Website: walmart
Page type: cart
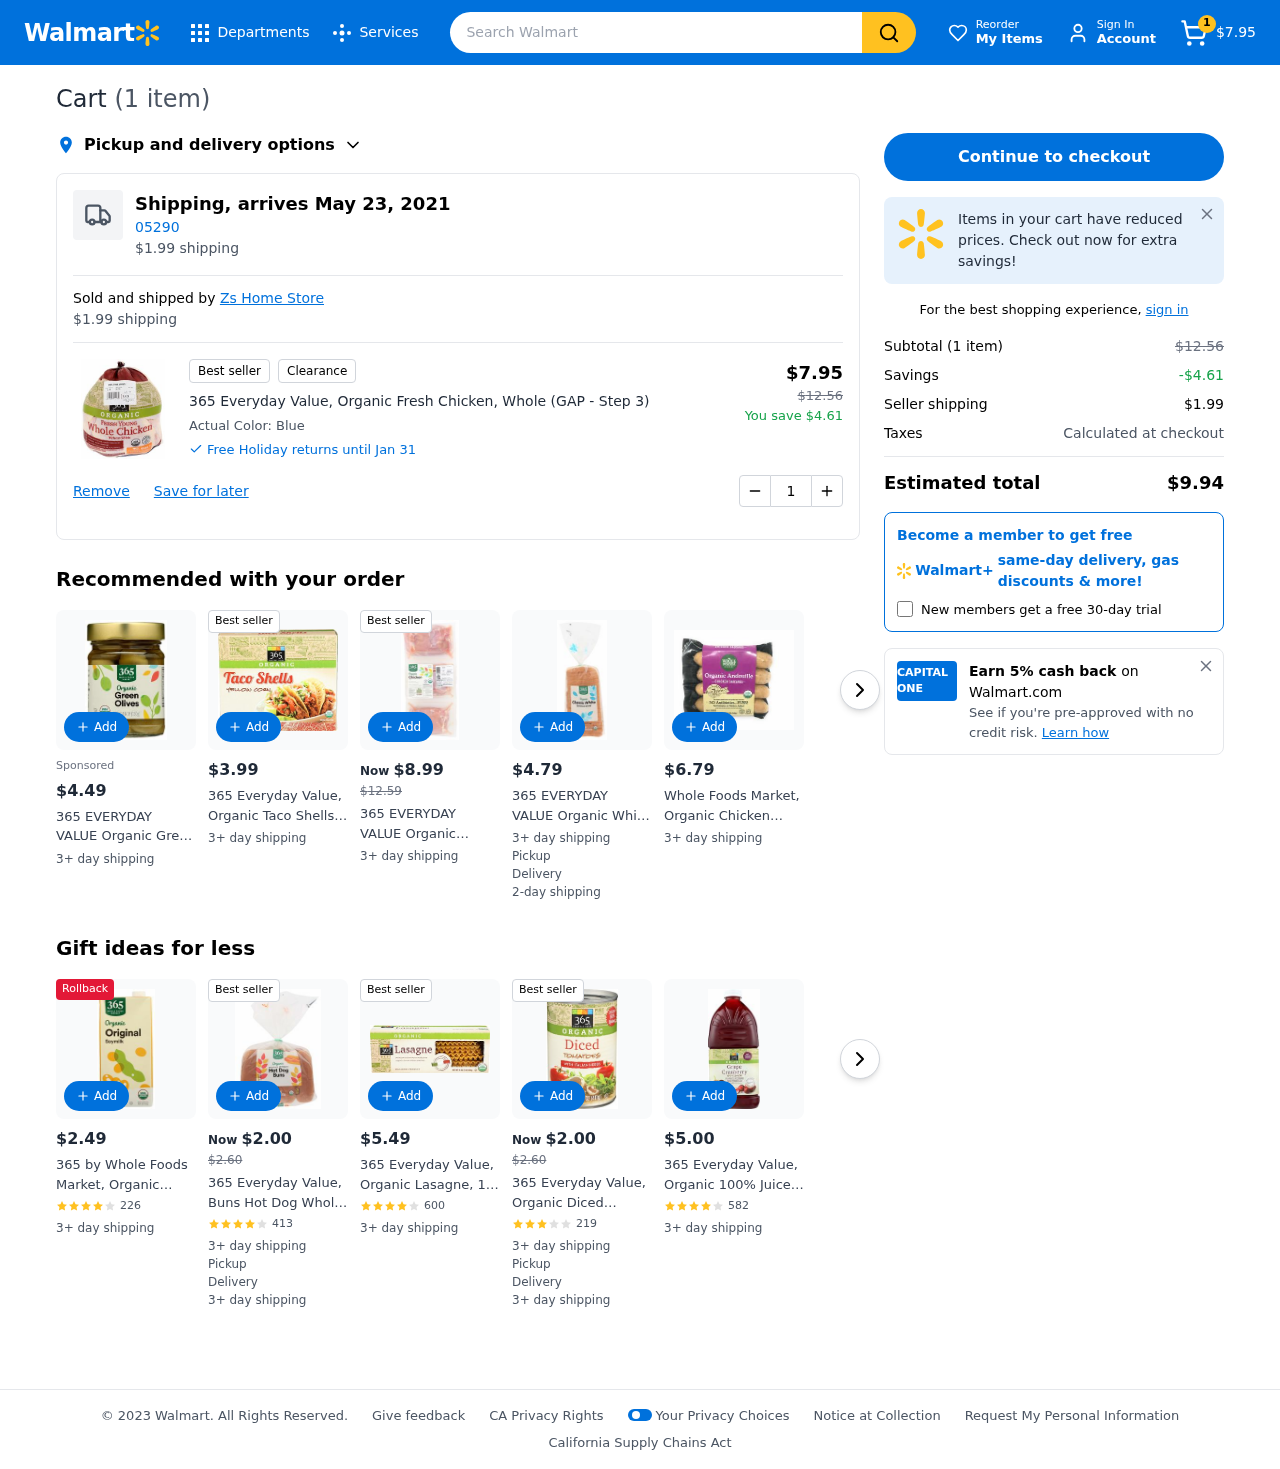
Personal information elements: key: PII_POSTCODE
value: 05290
Product elements: key: PRODUCT1_NAME
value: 365 Everyday Value, Organic Fresh Chicken, Whole (GAP - Step 3)
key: PRODUCT1_PRICE
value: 7.95
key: PRODUCT1_QUANTITY
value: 1
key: PRODUCT1_ORIGINAL_PRICE
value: $12.56
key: PRODUCT1_SAVINGS
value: $4.61
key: PRODUCT1_SAVINGS
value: -$4.61
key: PRODUCT2_PRICE
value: $4.49
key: PRODUCT2_NAME
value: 365 EVERYDAY VALUE Organic Green Olives, 4.6 OZ
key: PRODUCT3_PRICE
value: $3.99
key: PRODUCT3_NAME
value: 365 Everyday Value, Organic Taco Shells, Yellow Corn, 12 ct
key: PRODUCT4_PRICE
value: $8.99
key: PRODUCT4_ORIGINAL_PRICE
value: $12.59
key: PRODUCT4_NAME
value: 365 EVERYDAY VALUE Organic Boneless Skinless Chicken Thighs
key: PRODUCT5_PRICE
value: $4.79
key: PRODUCT5_NAME
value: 365 EVERYDAY VALUE Organic White Sandwich Bread, 20 OZ (Frozen)
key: PRODUCT6_PRICE
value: $6.79
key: PRODUCT6_NAME
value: Whole Foods Market, Organic Chicken Sausage, Andouille (GAP - Step 3), 12 Ounce
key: PRODUCT7_PRICE
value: $2.49
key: PRODUCT7_NAME
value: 365 by Whole Foods Market, Organic Shelf-Stable Soymilk, Orginal, 32 Fl Oz
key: PRODUCT7_NUM_RATINGS
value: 226
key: PRODUCT8_PRICE
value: $2.00
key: PRODUCT8_ORIGINAL_PRICE
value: $2.60
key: PRODUCT8_NAME
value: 365 Everyday Value, Buns Hot Dog Whole Wheat Organic 8 Count, 15 Ounce
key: PRODUCT8_NUM_RATINGS
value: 413
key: PRODUCT9_PRICE
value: $5.49
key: PRODUCT9_NAME
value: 365 Everyday Value, Organic Lasagne, 16 oz
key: PRODUCT9_NUM_RATINGS
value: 600
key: PRODUCT10_PRICE
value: $2.00
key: PRODUCT10_ORIGINAL_PRICE
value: $2.60
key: PRODUCT10_NAME
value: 365 Everyday Value, Organic Diced Tomatoes with Italian Herbs, 14.5 ounce
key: PRODUCT10_NUM_RATINGS
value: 219
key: PRODUCT11_PRICE
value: $5.00
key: PRODUCT11_NAME
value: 365 Everyday Value, Organic 100% Juice Flavored Juice Blend from Concentrate, Grape Cranberry, 64 fl
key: PRODUCT11_NUM_RATINGS
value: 582
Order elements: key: ORDER_NUM_ITEMS
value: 1
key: ORDER_NUM_ITEMS
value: (1 item)
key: ORDER_SUBTOTAL
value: $7.95
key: ORDER_DELIVERY_DATE
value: Shipping, arrives May 23, 2021
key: ORDER_SHIPPING_COST
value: $1.99
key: ORDER_TOTAL
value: $9.94
Search elements: key: HEADER_SEARCH
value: Search Walmart